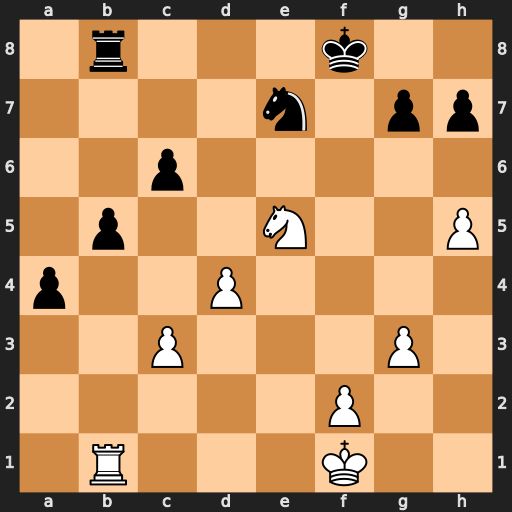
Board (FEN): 1r3k2/4n1pp/2p5/1p2N2P/p2P4/2P3P1/5P2/1R3K2
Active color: w
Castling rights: -
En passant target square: -
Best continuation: Nd7+ Ke8 Nxb8